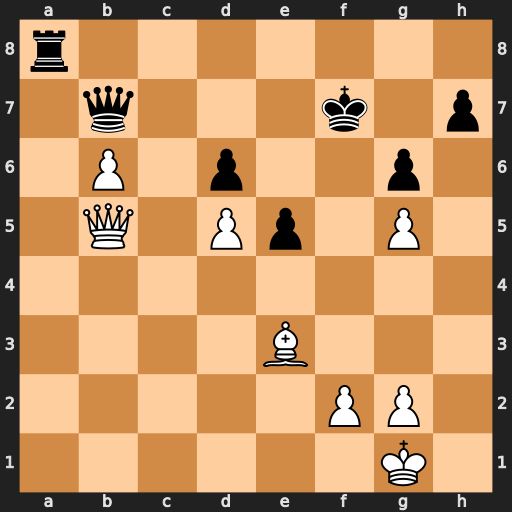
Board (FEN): r7/1q3k1p/1P1p2p1/1Q1Pp1P1/8/4B3/5PP1/6K1
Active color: w
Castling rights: -
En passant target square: -
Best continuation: Qc6 Rb8 Qxd6